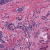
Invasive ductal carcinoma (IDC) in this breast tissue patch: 0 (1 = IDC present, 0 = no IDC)